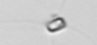
Label: Chaetoceros_tenuissimus